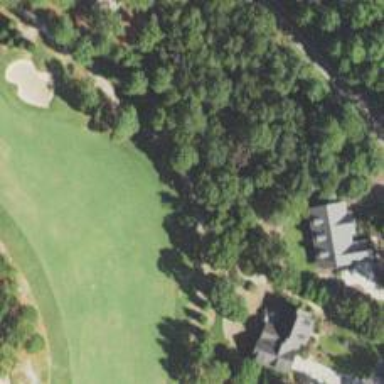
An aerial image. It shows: Golf cartpath that is also road path.